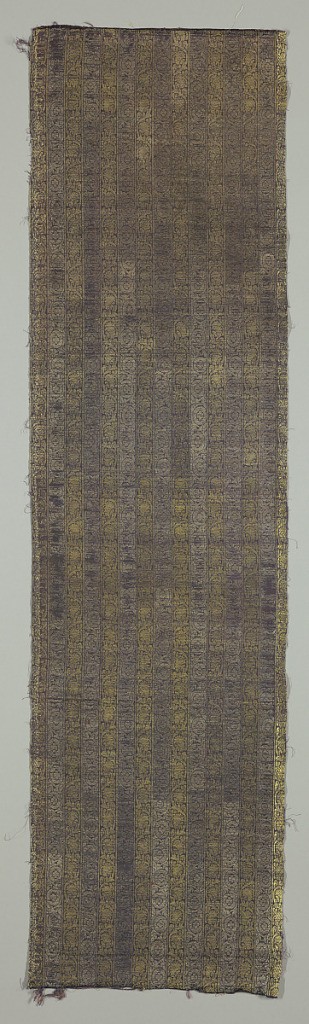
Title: Fragment
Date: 19th century
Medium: silk, metallic thread Technique: discontinuous supplementary wefts floating from face to face in a 3/1 twill foundation
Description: Two alternating floral vine pattern stripes, three-quarters of an inch wide, one gold and the other silver on a red-purple background.